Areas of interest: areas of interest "Aurora Scenery Home"
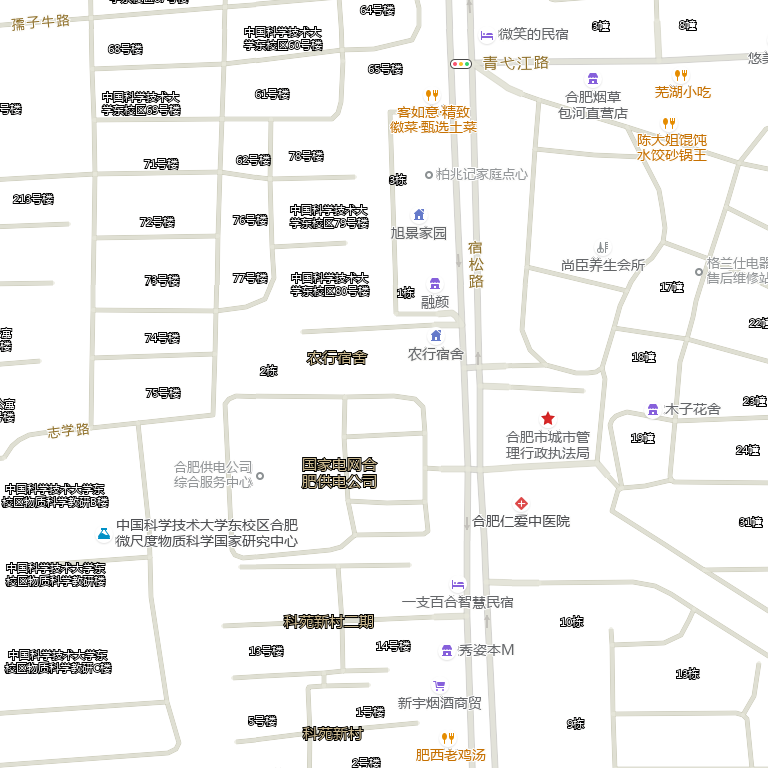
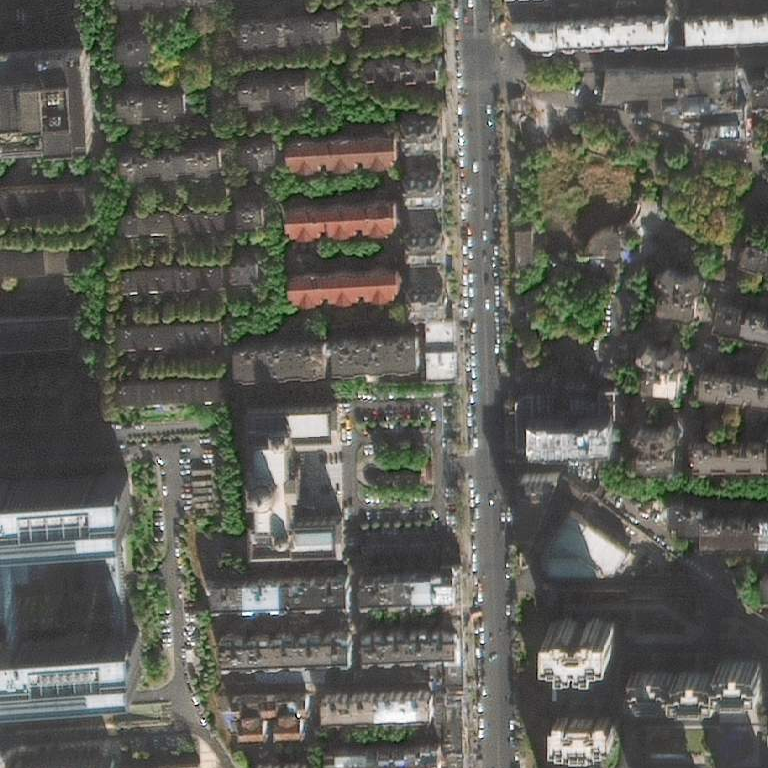